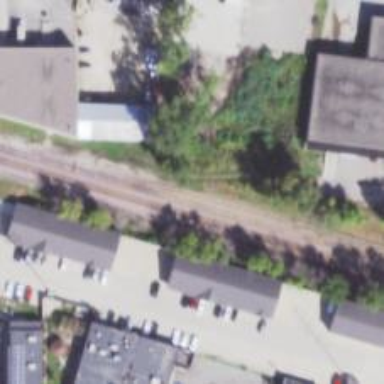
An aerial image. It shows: Railway siding for service.